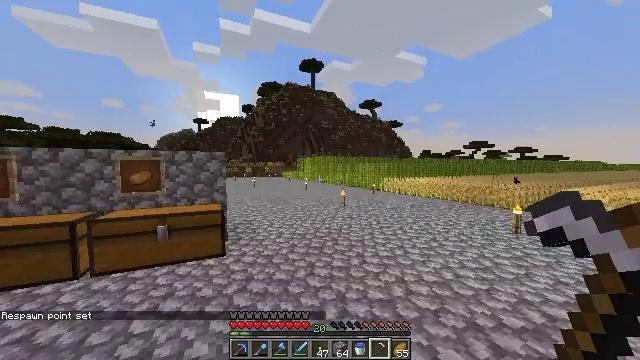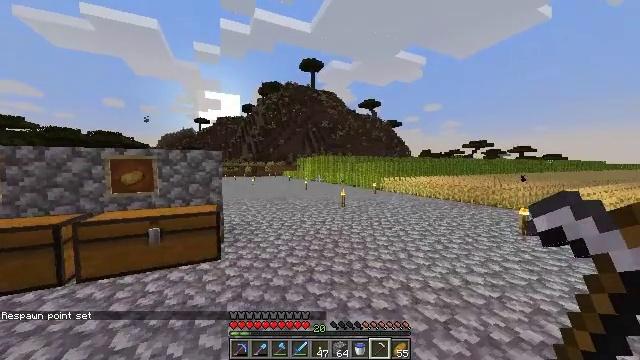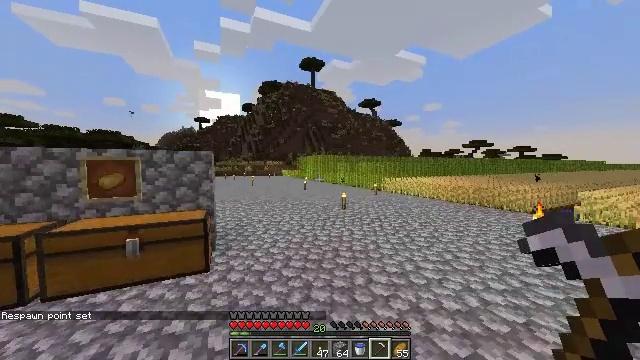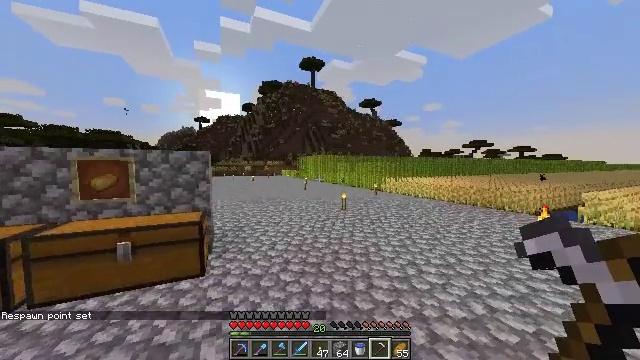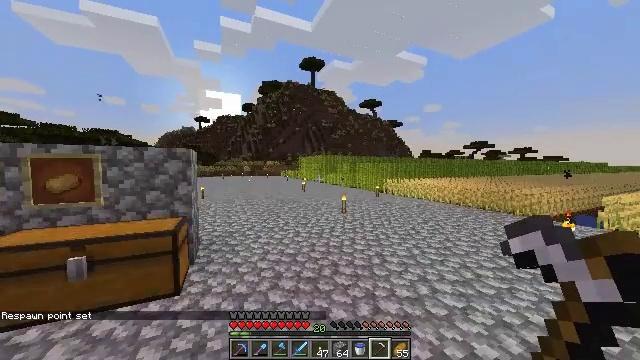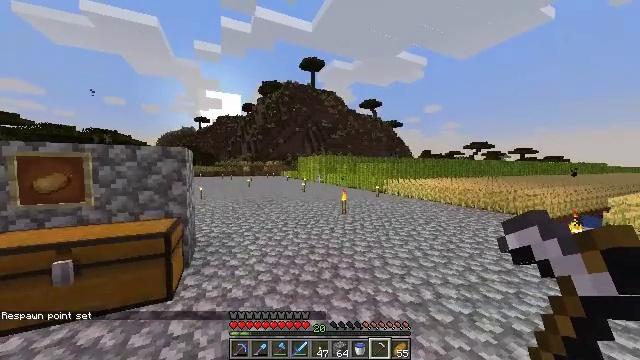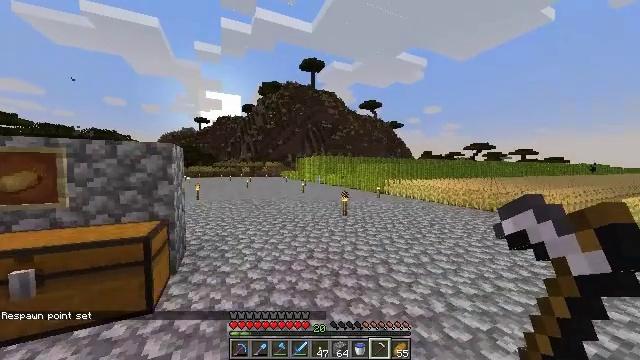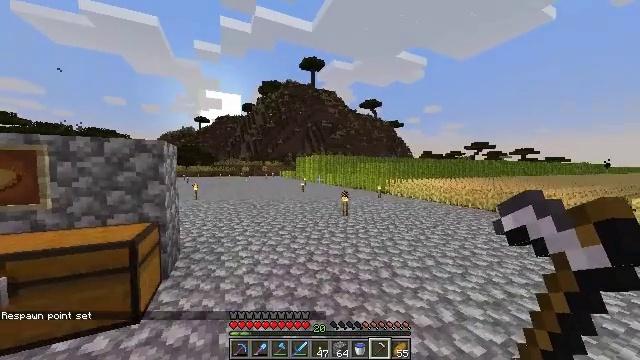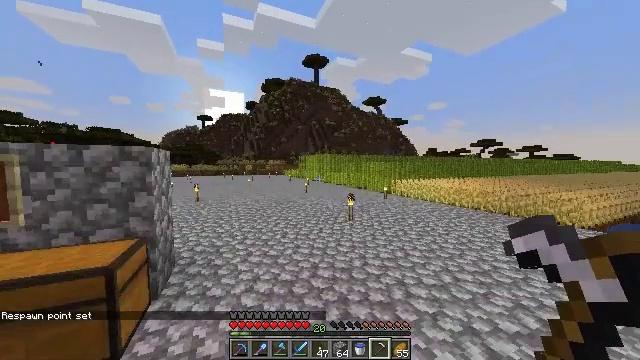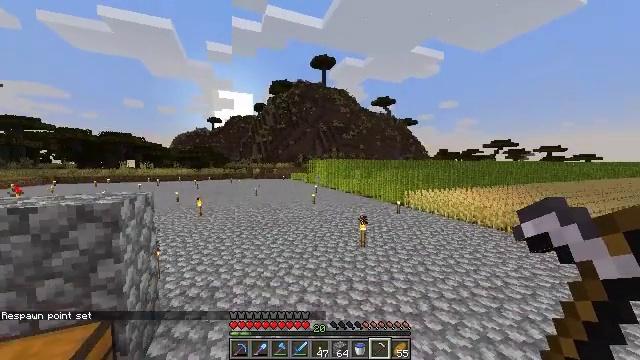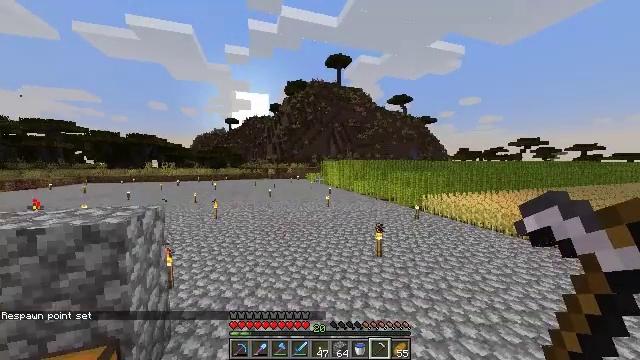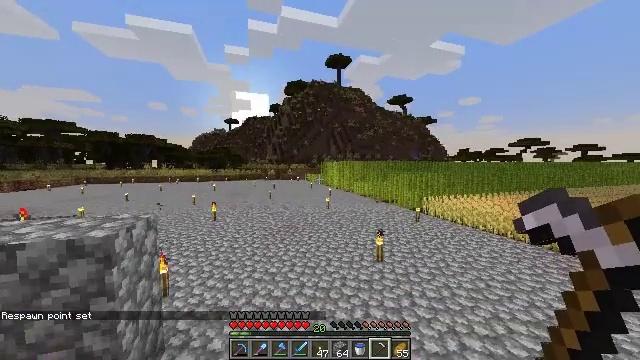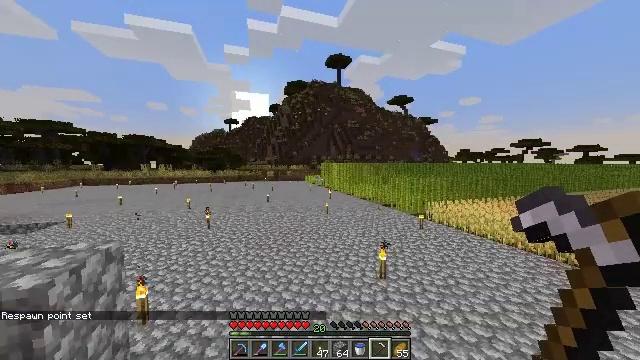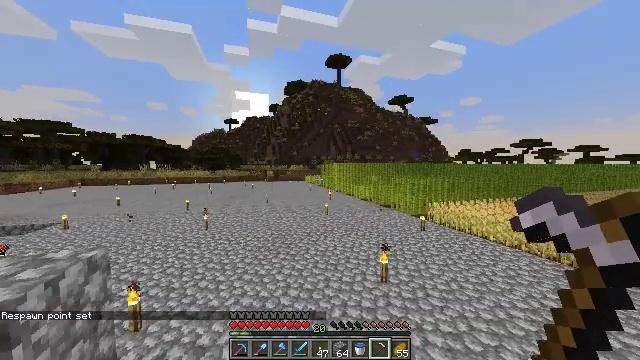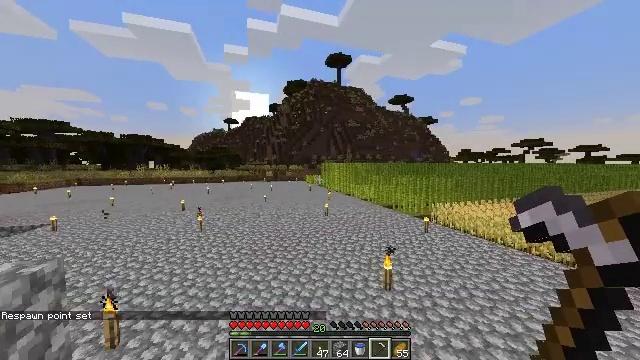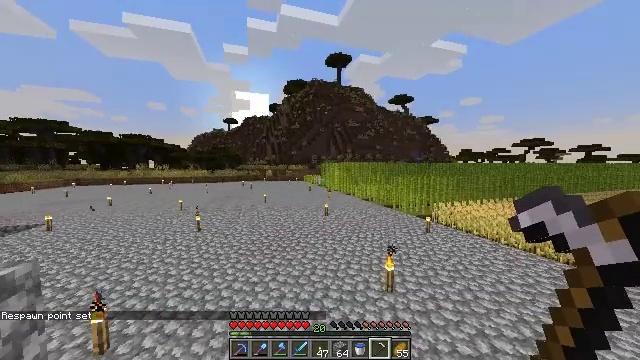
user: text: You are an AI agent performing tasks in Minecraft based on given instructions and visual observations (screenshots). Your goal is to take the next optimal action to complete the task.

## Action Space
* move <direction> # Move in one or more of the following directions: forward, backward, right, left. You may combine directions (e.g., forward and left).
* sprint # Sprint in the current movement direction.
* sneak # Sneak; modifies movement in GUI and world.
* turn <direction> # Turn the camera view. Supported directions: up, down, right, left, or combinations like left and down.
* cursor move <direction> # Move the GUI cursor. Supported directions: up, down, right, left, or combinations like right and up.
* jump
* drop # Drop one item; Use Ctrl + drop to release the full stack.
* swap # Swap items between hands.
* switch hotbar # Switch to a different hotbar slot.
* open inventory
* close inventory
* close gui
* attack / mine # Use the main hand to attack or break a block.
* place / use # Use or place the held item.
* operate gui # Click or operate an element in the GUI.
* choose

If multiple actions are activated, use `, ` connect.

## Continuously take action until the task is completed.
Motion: motion action
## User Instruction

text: Mine the sugar cane near rivers.
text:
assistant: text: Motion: move forward, sprint
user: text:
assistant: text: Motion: move forward, sprint
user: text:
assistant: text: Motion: move forward, sprint
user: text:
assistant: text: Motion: move forward, sprint
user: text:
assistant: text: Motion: move forward, sprint
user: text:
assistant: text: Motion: move forward, sprint
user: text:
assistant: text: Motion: move forward, sprint
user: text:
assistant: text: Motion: move forward, sprint, jump
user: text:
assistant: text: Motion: move forward, sprint, turn left, jump
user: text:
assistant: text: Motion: move forward, sprint, turn left, jump
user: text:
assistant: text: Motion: move forward, sprint, jump
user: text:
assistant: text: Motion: move forward, sprint, jump
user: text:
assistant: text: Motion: move forward, sprint, jump
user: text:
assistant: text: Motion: move forward, sprint, jump
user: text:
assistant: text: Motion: move forward, sprint, jump
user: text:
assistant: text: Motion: move forward, sprint, jump
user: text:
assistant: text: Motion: move forward, sprint, jump
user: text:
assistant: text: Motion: move forward, sprint, jump
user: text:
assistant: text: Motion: move forward, sprint, jump
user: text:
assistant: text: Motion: move forward, sprint, jump
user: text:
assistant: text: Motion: move forward, sprint, jump
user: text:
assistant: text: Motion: move forward, sprint, jump
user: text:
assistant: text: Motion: move forward, sprint, jump
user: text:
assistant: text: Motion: move forward, sprint, jump
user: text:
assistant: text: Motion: move forward, sprint, jump
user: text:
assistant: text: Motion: move forward, sprint, jump
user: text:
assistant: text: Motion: move forward, sprint, jump
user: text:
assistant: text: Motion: move forward, sprint, jump
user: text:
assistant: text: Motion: move forward, sprint, jump
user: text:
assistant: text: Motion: move forward, sprint, jump